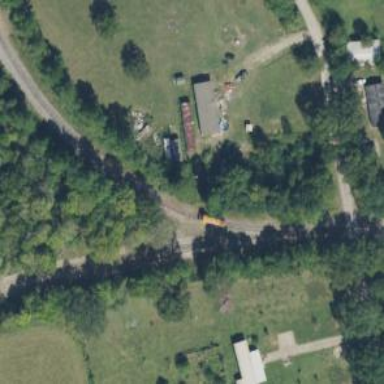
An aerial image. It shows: Rail spur service.